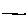
Label: line